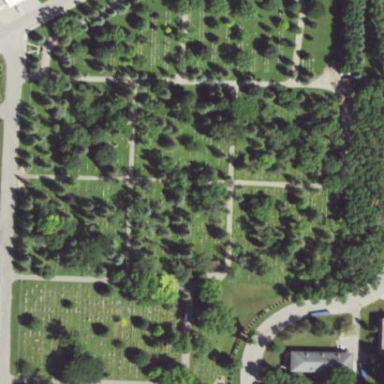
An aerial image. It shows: Cemetery.